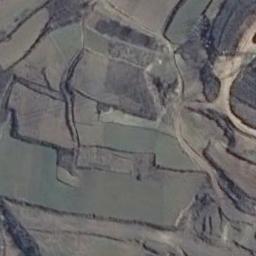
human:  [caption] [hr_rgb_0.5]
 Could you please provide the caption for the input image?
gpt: Most of the terraces are bare land .

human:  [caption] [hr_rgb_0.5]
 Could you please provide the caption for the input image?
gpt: Many green plants are on the terrace .

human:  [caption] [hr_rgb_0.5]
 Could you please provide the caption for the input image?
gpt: A large layer of brown and green mixed terraces .

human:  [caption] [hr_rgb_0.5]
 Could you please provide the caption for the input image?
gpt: The bare and green terrace is next to some trees .

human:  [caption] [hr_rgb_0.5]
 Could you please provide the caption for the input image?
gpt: There are some green terraces of different sizes .